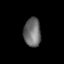
Tissue: lung
Cell type: T cells
Senescence score: 0.5764
Nuclear area (px): 484
Mean DAPI intensity: 107.698